Question: I have a data.frame with multiple time series vectors against a date:time vector. I would like to plot all of the relevant vectors, vertically stacked on separate graphs with the same X axis but unique Y axes. A graph similar to this one:
my data looks like this:
'''
dt <- structure(list(DEPTH = c(156, 156.5, 157.4, 158.15, 158.8, 159.2,
159.75, 160.35, 160.85, 161.1, 161.6, 162.05, 162.5, 162.65,
163.15, 163.45, 163.55, 163.8, 163.65, 163.75, 163.8, 163.8,
163.75, 164.45, 164.8, 165.35, 165.65, 165.75, 166.1, 166.75,
167, 167.2, 167.65, 168, 168.8, 169.3, 169.7, 170.2, 170.65,
170.9, 171.45, 171.65, 172, 172.1, 172.25, 173, 173.4, 173.9,
174.2, 174.6, 175, 175.25, 175.45, 175.9, 176.25, 176.7, 177,
177.15, 177.5, 178, 178.5, 179.05, 179.2, 180.7, 181.05, 181.25,
181.5, 181.7, 182.1, 182.3, 182.35, 182.75, 183.1, 183.65, 184.3,
184.6, 185.1, 185.15, 185.3, 185.15, 185.25, 185.3, 185.15),
Smooth.Vert.Speed = c(-0.550000000000011, -0.5, -0.900000000000006,
-0.75, -0.650000000000006, -0.399999999999977, -0.550000000000011,
-0.599999999999994, -0.5, -0.25, -0.5, -0.450000000000017,
-0.449999999999989, -0.150000000000006, -0.5, -0.299999999999983,
-0.100000000000023, -0.25, 0.150000000000006, -0.0999999999999943,
-0.0500000000000114, 0, 0.0500000000000114, -0.699999999999989,
-0.350000000000023, -0.549999999999983, -0.300000000000011,
-0.0999999999999943, -0.349999999999994, -0.650000000000006,
-0.25, -0.199999999999989, -0.450000000000017, -0.349999999999994,
-0.800000000000011, -0.5, -0.399999999999977, -0.5, -0.450000000000017,
-0.25, -0.549999999999983, -0.200000000000017, -0.349999999999994,
-0.0999999999999943, -0.150000000000006, -0.75, -0.400000000000006,
-0.5, -0.299999999999983, -0.400000000000006, -0.400000000000006,
-0.25, -0.199999999999989, -0.450000000000017, -0.349999999999994,
-0.449999999999989, -0.300000000000011, -0.150000000000006,
-0.349999999999994, -0.5, -0.5, -0.550000000000011, -0.149999999999977,
-1.5, -0.350000000000023, -0.199999999999989, -0.25, -0.199999999999989,
-0.400000000000006, -0.200000000000017, -0.049999999999983,
-0.400000000000006, -0.349999999999994, -0.550000000000011,
-0.650000000000006, -0.299999999999983, -0.5, -0.0500000000000114,
-0.150000000000006, 0.150000000000006, -0.0999999999999943,
-0.0500000000000114, 0.150000000000006), DIVE_SURF = c("dive21",
"dive21", "dive21", "dive21", "dive21", "dive21", "dive21",
"dive21", "dive21", "dive21", "dive21", "dive21", "dive21",
"dive21", "dive21", "dive21", "dive21", "dive21", "dive21",
"dive21", "dive21", "dive21", "dive21", "dive21", "dive21",
"dive21", "dive21", "dive21", "dive21", "dive21", "dive21",
"dive21", "dive21", "dive21", "dive21", "dive21", "dive21",
"dive21", "dive21", "dive21", "dive21", "dive21", "dive21",
"dive21", "dive21", "dive21", "dive21", "dive21", "dive21",
"dive21", "dive21", "dive21", "dive21", "dive21", "dive21",
"dive21", "dive21", "dive21", "dive21", "dive21", "dive21",
"dive21", "dive21", "dive21", "dive21", "dive21", "dive21",
"dive21", "dive21", "dive21", "dive21", "dive21", "dive21",
"dive21", "dive21", "dive21", "dive21", "dive21", "dive21",
"dive21", "dive21", "dive21", "dive21"), X = c(2050L, 2062L,
2026L, 2078L, 2058L, 2076L, 2050L, 2068L, 2060L, 2078L, 2058L,
2088L, 2080L, 2065L, 2088L, 2076L, 2084L, 2105L, 2084L, 2102L,
2123L, 2096L, 2074L, 2054L, 2090L, 2089L, 2080L, 2078L, 2068L,
2092L, 2084L, 2082L, 2094L, 2056L, 2062L, 2067L, 2082L, 2084L,
2091L, 2058L, 2076L, 2098L, 2104L, 2090L, 2058L, 2050L, 2080L,
2074L, 2074L, 2082L, 2070L, 2088L, 2062L, 2062L, 2082L, 2086L,
2070L, 2081L, 2092L, 2058L, 2060L, 2076L, 2094L, 2083L, 2072L,
2107L, 2104L, 2066L, 2110L, 2104L, 2072L, 2076L, 2065L, 2042L,
2066L, 2093L, 2080L, 2083L, 2108L, 2107L, 2086L, 2096L, 2126L
), Y = c(2036L, 2000L, 2049L, 1966L, 2042L, 2078L, 2072L,
2055L, 2036L, 2128L, 2044L, 2112L, 2066L, 2051L, 2102L, 2060L,
2054L, 2043L, 2034L, 2086L, 1980L, 2076L, 2003L, 2033L, 2107L,
1992L, 2028L, 2027L, 2024L, 2005L, 2050L, 2010L, 1944L, 2010L,
2046L, 2020L, 2088L, 2086L, 2034L, 2066L, 2060L, 2152L, 2044L,
2078L, 2040L, 2067L, 2080L, 2072L, 2073L, 2028L, 2066L, 2082L,
2030L, 2042L, 1990L, 2076L, 2054L, 2064L, 2016L, 2048L, 2029L,
2008L, 2090L, 2038L, 2026L, 2096L, 2002L, 2025L, 2001L, 2098L,
2061L, 2022L, 2054L, 2064L, 2043L, 2090L, 2042L, 2086L, 2073L,
2066L, 2040L, 2081L, 2087L), Z = c(2488L, 2484L, 2490L, 2486L,
2488L, 2492L, 2498L, 2490L, 2492L, 2484L, 2491L, 2494L, 2497L,
2493L, 2488L, 2493L, 2494L, 2484L, 2486L, 2487L, 2478L, 2490L,
2478L, 2493L, 2490L, 2486L, 2488L, 2486L, 2488L, 2482L, 2488L,
2480L, 2480L, 2488L, 2490L, 2490L, 2490L, 2489L, 2492L, 2490L,
2486L, 2480L, 2488L, 2491L, 2486L, 2488L, 2488L, 2494L, 2490L,
2488L, 2492L, 2498L, 2484L, 2491L, 2480L, 2491L, 2497L, 2487L,
2482L, 2490L, 2490L, 2478L, 2488L, 2492L, 2492L, 2482L, 2484L,
2489L, 2482L, 2484L, 2485L, 2492L, 2488L, 2493L, 2487L, 2490L,
2492L, 2488L, 2490L, 2487L, 2484L, 2486L, 2478L)), .Names = c("DEPTH",
"Smooth.Vert.Speed", "DIVE_SURF", "X", "Y", "Z"), row.names = 7222:7304, class = "data.frame")
'''
and I am looking to plot DEPTH, X, Y and Z on separate graphs with a common X axis.
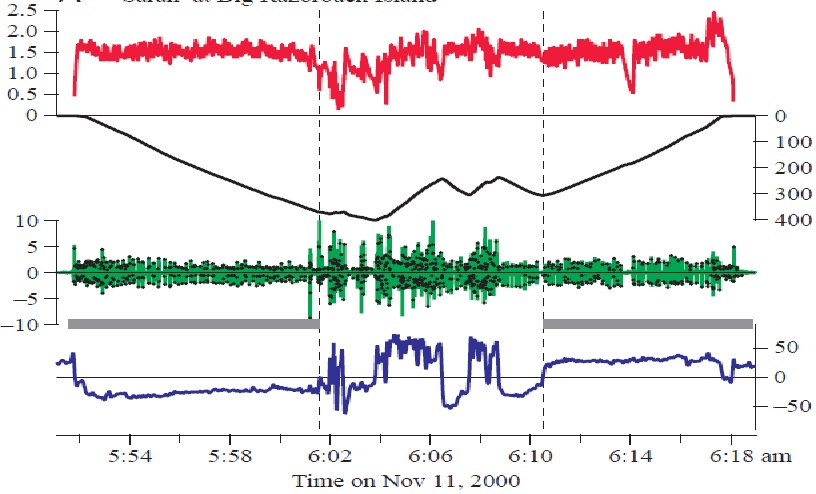
Answer: If you want to be old-fashioned you can use 'lattice'. Unlike @aaronwolen I assumed there was a missing 'time' variable in the data set, so I made one up:
'''
dt$time <- seq(nrow(dt))
library(reshape2)
mm <- melt(subset(dt,select=c(time,DEPTH,X,Y,Z)),id.var="time")
library(lattice)
xyplot(value~time|variable,data=mm,type="l",
scales=list(y=list(relation="free")),
layout=c(1,4))
'''